Question: My problem is the following: I need to classify a data stream coming from an sensor. I have managed to get a baseline using the
median of a window and I subtract the values from that baseline (I want to avoid negative peaks, so I only use the absolute value of the difference).
Now I need to distinguish an event (= something triggered the sensor) from the noise near the baseline:

The problem is that I don't know which method to use.
There are several approaches of which I thought of:
- - -
(unfortunately these approaches have the drawback that I need to guess the threshold values and set the window size)
-
What would you suggest? Are there better/simpler methods to get this task done?
I know there exist a lot of sophisticated algorithms but I'm confused about what could be the best way - please have a litte patience with a newbie who has no machine learning/DSP background :)
Thank you a lot and best regards.
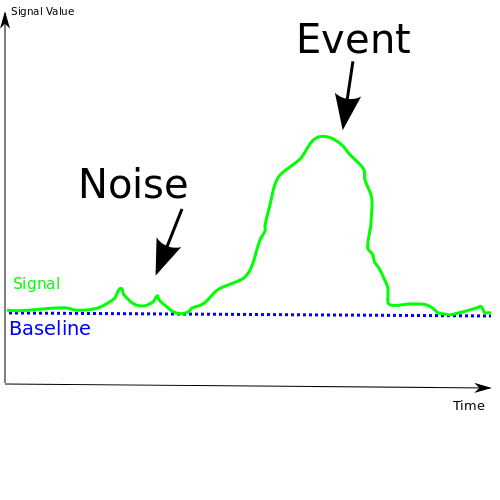
Answer: The key to evaluating your heuristic is to develop a model of the behaviour of the system.
For example, what is the model of the physical process you are monitoring? Do you expect your samples, for example, to be correlated in time?
What is the model for the sensor output? Can it be modelled as, for example, a discretized linear function of the voltage? Is there a noise component? Is the magnitude of the noise known or unknown but constant?
Once you've listed your knowledge of the system that you're monitoring, you can then use that to evaluate and decide upon a good classification system. You may then also get an estimate of its accuracy, which is useful for consumers of the output of your classifier.
Given the more detailed description, I'd suggest trying some simple models of behaviour that can be tackled using classical techniques before moving to a generic supervised learning heuristic.
For example, suppose:
- The baseline, event threshold and noise magnitude are all known a priori.- The underlying process can be modelled as a Markov chain: it has two states (off and on) and the transition times between them are exponentially distributed.
You could then use a hidden Markov Model approach to determine the most likely underlying state at any given time. Even when the noise parameters and thresholds are unknown, you can use the HMM forward-backward training method to train the parameters (e.g. mean, variance of a Gaussian) associated with the output for each state.
If you know even more about the events, you can get by with simpler approaches: for example, if you knew that the event signal always reached a level above the baseline + noise, and that events were always separated in time by an interval larger than the width of the event itself, you could just do a simple threshold test.
The classic intro to HMMs is <URL>.